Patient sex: F
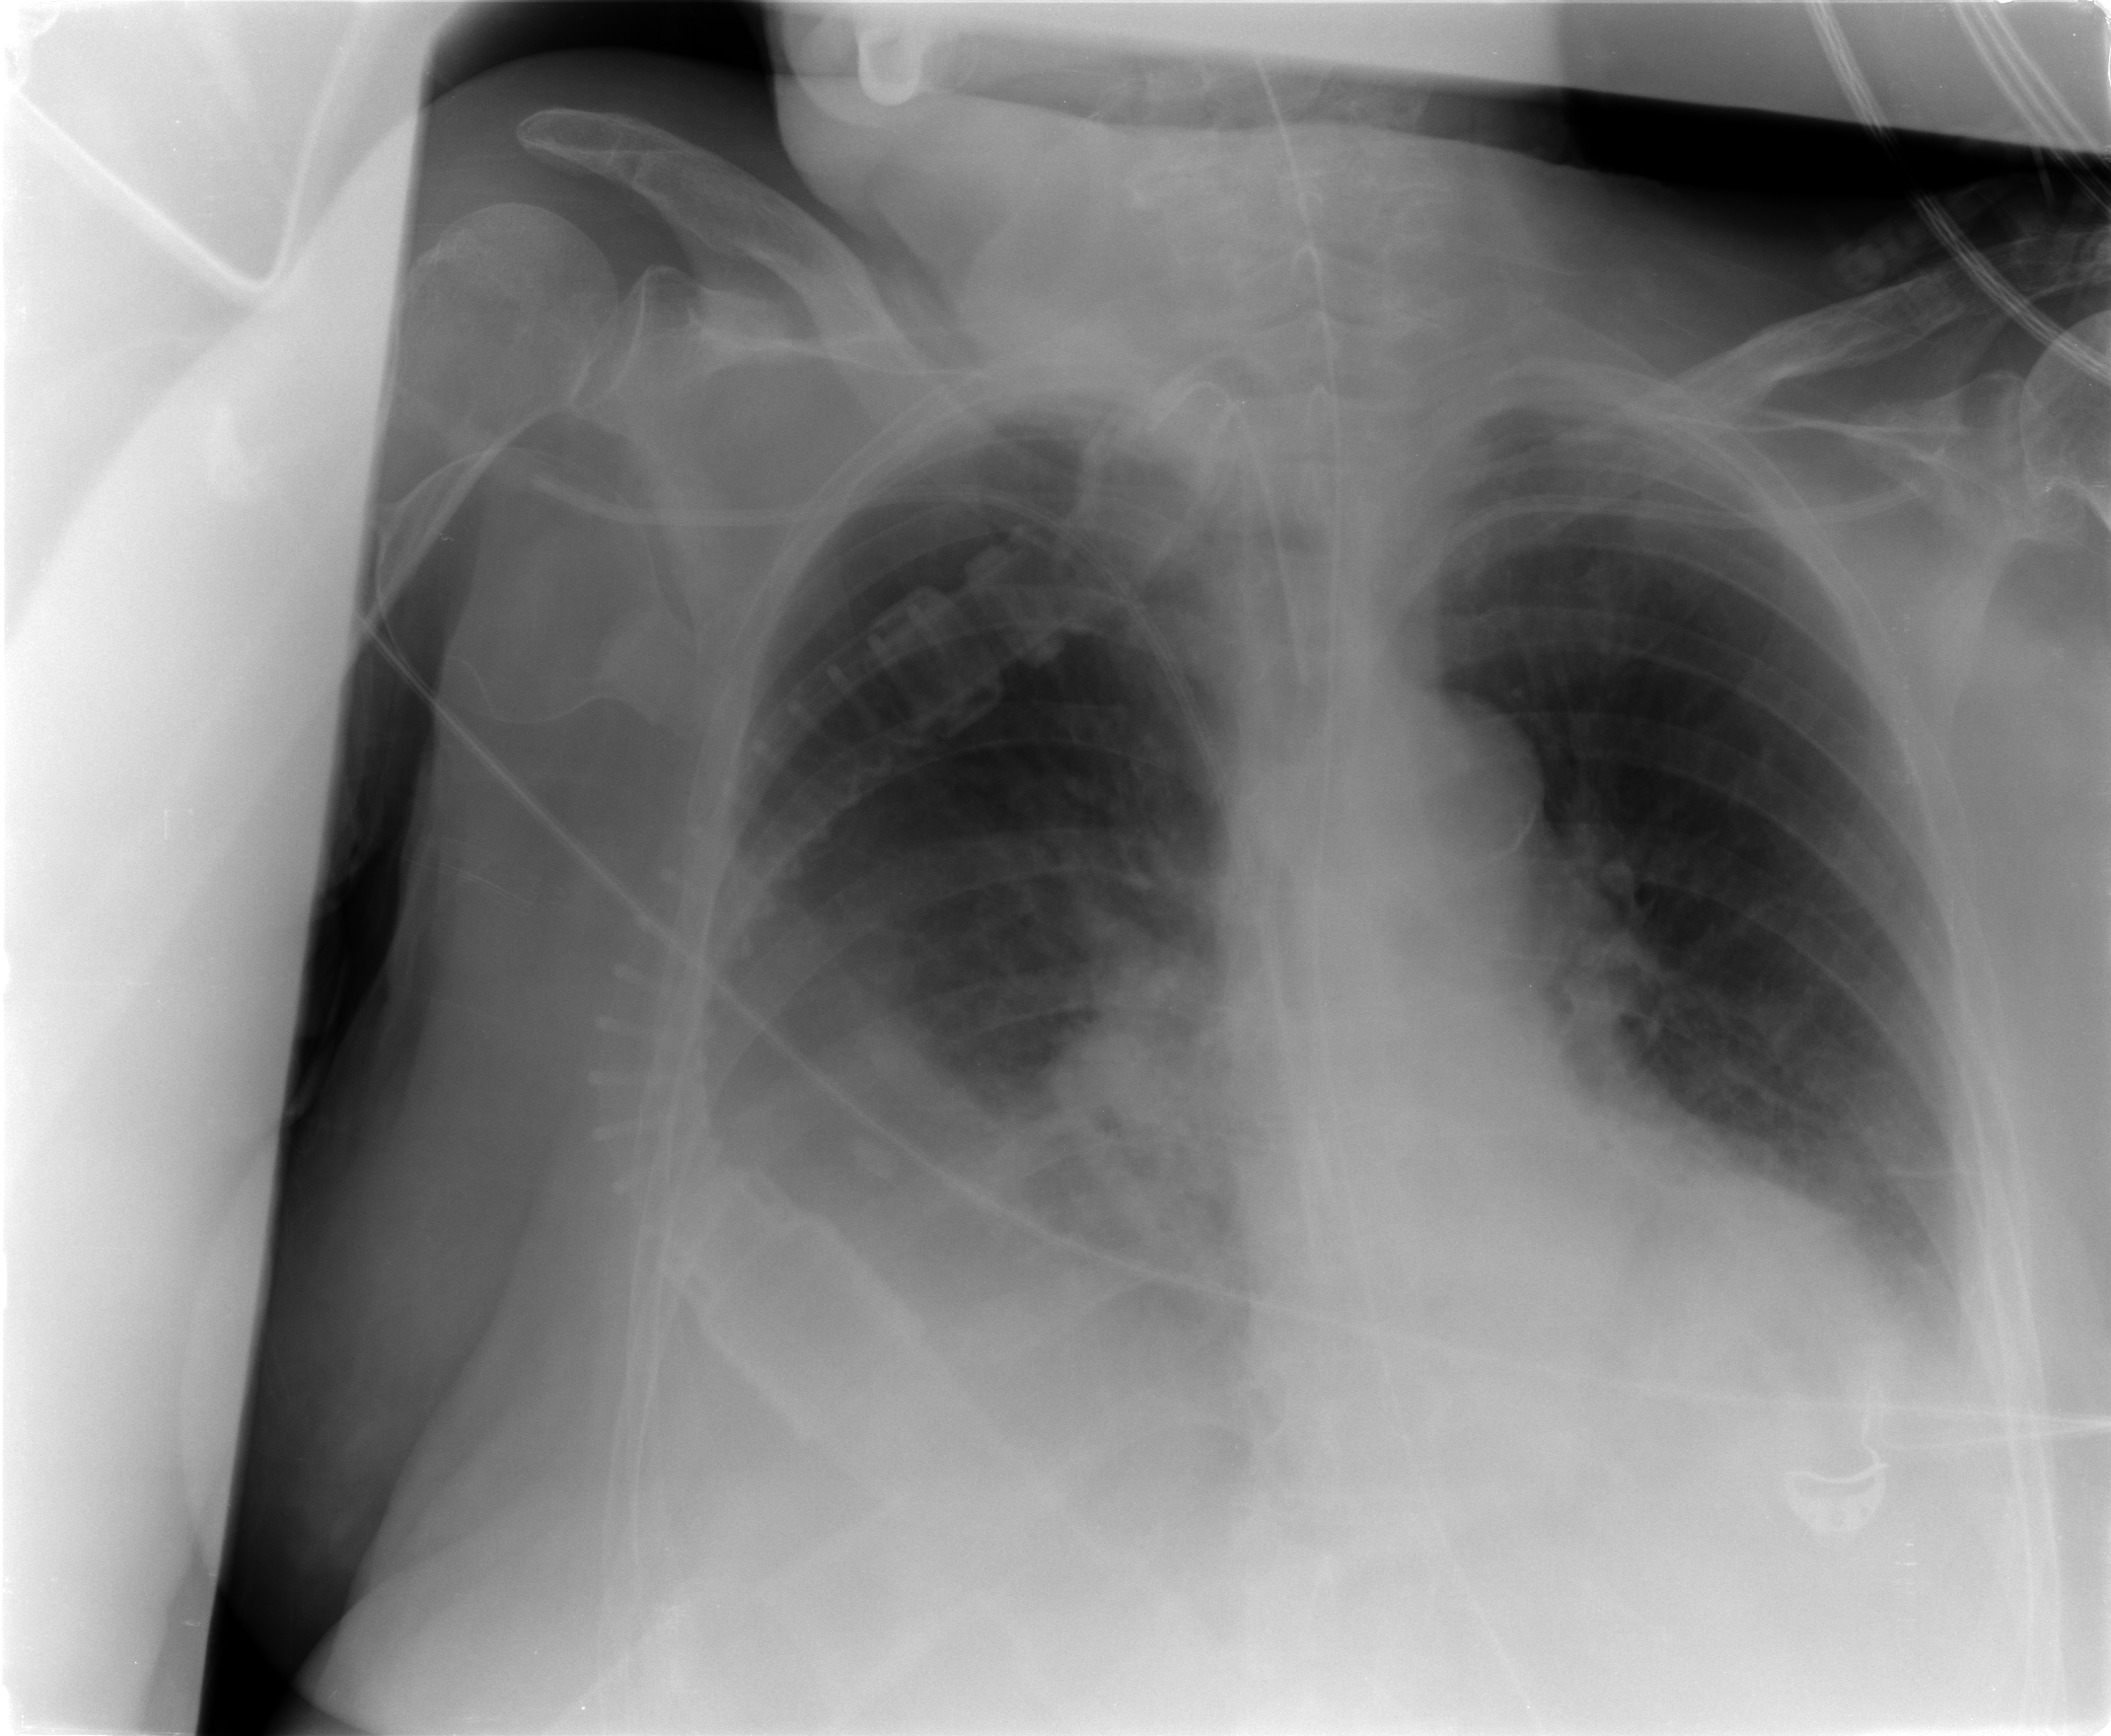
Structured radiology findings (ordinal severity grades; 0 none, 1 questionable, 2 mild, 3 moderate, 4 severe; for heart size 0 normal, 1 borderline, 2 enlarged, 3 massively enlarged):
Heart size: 0
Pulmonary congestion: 0
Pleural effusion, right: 3
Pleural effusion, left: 2
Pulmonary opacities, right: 1
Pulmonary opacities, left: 0
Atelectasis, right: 3
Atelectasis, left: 2